Question: This is my 2nd Question on 3D cubes in iphone using CALayer, Core Animation framework, written in Objective-c. For my first question please visit here <URL>.
I am using Brad Larsons code to rotate my 3D cube from this link
<URL>
The problem is my cube is rotating in x axis along the pink line shown in the figure.

But I want to rotate it around x axis along the black line shown in the figure.
Now in my code I dont have any pink line or black line drawn on my view so can some one please help me with this.
If it helps here is the code for rotating my cube in 'touchesMoved:' method
'''
- (void)touchesMoved:(NSSet *)touches withEvent:(UIEvent *)event
{
CGPoint location = [[touches anyObject] locationInView:self];
CATransform3D currentTransform = currentLayer.sublayerTransform;
CGFloat displacementInX = location.x - previousLocation.x;
CGFloat displacementInY = previousLocation.y - location.y;
CGFloat totalRotation = sqrt(displacementInX * displacementInX + displacementInY * displacementInY);
CGFloat x = (displacementInX/totalRotation) * currentTransform.m12 + (displacementInY/totalRotation) * currentTransform.m11;
CATransform3D rotationalTransform = CATransform3DRotate(currentTransform, totalRotation * M_PI / 180.0, x, y, 0);
currentLayer.sublayerTransform = rotationalTransform;
}
'''
previousLocation is a 'CGPoint' initialized in 'touchesBegan:' method, and currentLayer is 'CALayer' where I have created this cube.
Thanks for your help.
PS. If you want to know how I created this cube then let me know
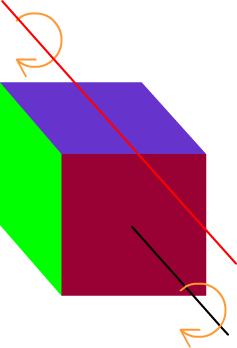
Answer: Looks like you need to translate the layers first prior to rotating them.
Instead of picking a pivot/anchor point you can use CATransform3DTranslate first to translate the layers away from their natural origin, and use CATransform3DRotate after that.
It would help to take a look at how you build your cube in order to pinpoint how it can be implemented.